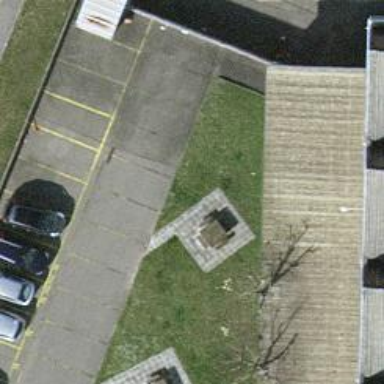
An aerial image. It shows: Picnic table located in leisure land area.